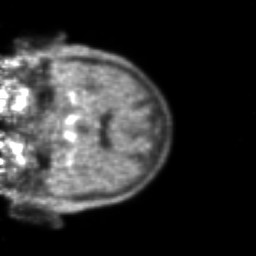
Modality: PET
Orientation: coronal
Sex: male
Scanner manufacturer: ge